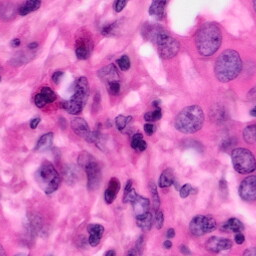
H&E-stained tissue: Pancreatic